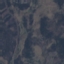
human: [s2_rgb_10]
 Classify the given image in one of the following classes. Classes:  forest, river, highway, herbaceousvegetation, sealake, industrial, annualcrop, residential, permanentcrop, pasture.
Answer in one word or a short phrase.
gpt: HerbaceousVegetation